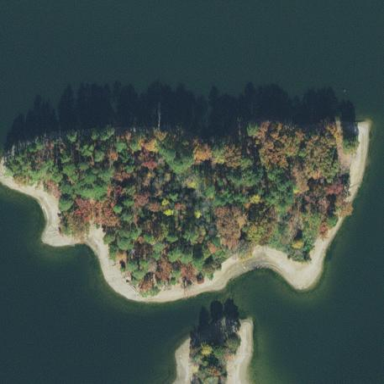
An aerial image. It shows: Island covered with dense forest.